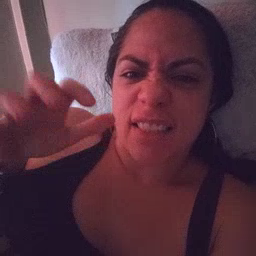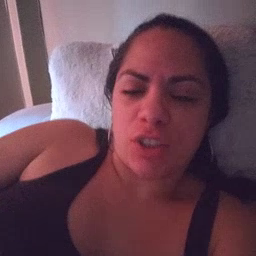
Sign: alligator